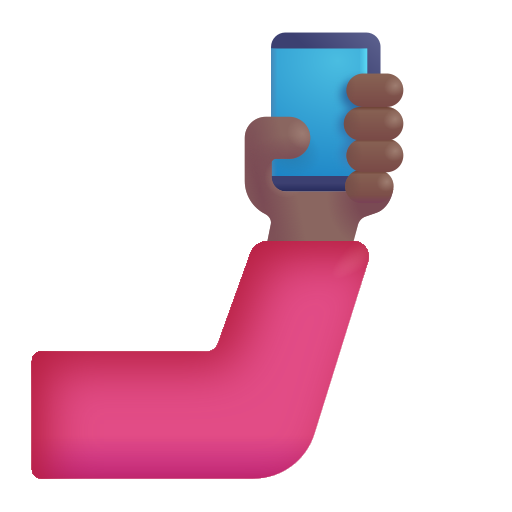
selfie color  dark